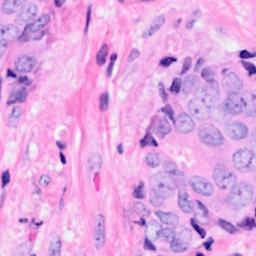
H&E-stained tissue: Breast